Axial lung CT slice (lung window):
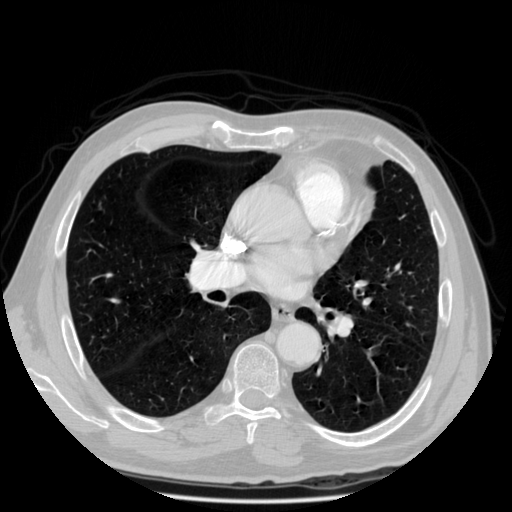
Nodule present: no